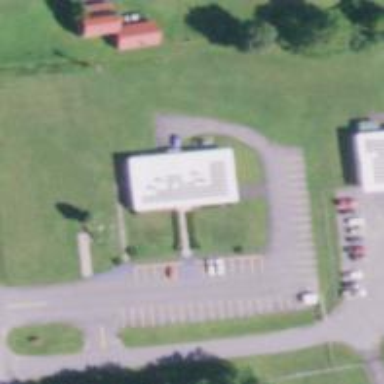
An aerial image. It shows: Government office.